Question: I just had an issue where 'south' seems to be confused between two migrations.

I had a table:
'''
class VulnFuzz(models.Model):
fuzzVector = models.CharField(max_length=200)
FkToVulnTbl = models.ForeignKey(Vuln)
'''
I wanted to change that table to something else:
'''
class VulnFizz(models.Model):
fizzVector = models.CharField(max_length=200)
FkToVulnTbl = models.ForeignKey(Vuln)
'''
The problem is, when I ran:
'''
python manage.py schemamigration Scanner --auto
'''
it says to then migrate it, so I do using:
'''
python manage.py migrate Scanner
'''
It says:
'''
Migrating forwards to 0041_auto__del_field_vulnfizz_FkToVulnTbl.
> Scanner:0032_auto__chg_field_vulnfuzz_FkToVulnTbl__del_index_vulnfuzz_FkToVulnTbl
FATAL ERROR - The following SQL query failed: DESCRIBE 'Scanner_vulnfuzz'
The error was: (1146, "Table 'vulnawarefinal.scanner_vulnfuzz' doesn't exist")
! Error found during real run of migration! Aborting.
! Since you have a database that does not support running
! schema-altering statements in transactions, we have had
! to leave it in an interim state between migrations.
! You *might* be able to recover with: = CREATE INDEX 'Scanner_vulnfuzz_30a95dc2' ON 'Scanner_vulnfuzz' ('FkToVulnTbl_id');
'''
I had already tried running the suggestion of before changing tables:
'''
CREATE INDEX 'Scanner_vulnfuzz_30a95dc2' ON 'Scanner_vulnfuzz' ('FkToVulnTbl_id')
'''
But that didnt fix it.
I am at a loss now, how should I go about fixing this? Or should I redo the whole db?
Thank you
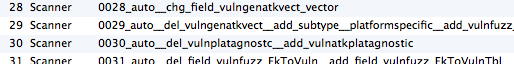
Answer: You're at migration 31 and you want to migrate to 41. The error occurs at migration 32 so the problem is not with your current described code change and the associated migration 41.
Migration 32 expects table 'Scanner_vulnfuzz' to be there but it's not. In other words: your database is not in the state that South expects it to be.
You may be able to recover by migrating back to the migration that creates the table and then running all migration again. Otherwise you may have to recreate the database and run 'syncdb' and 'migrate' again from the beginning.